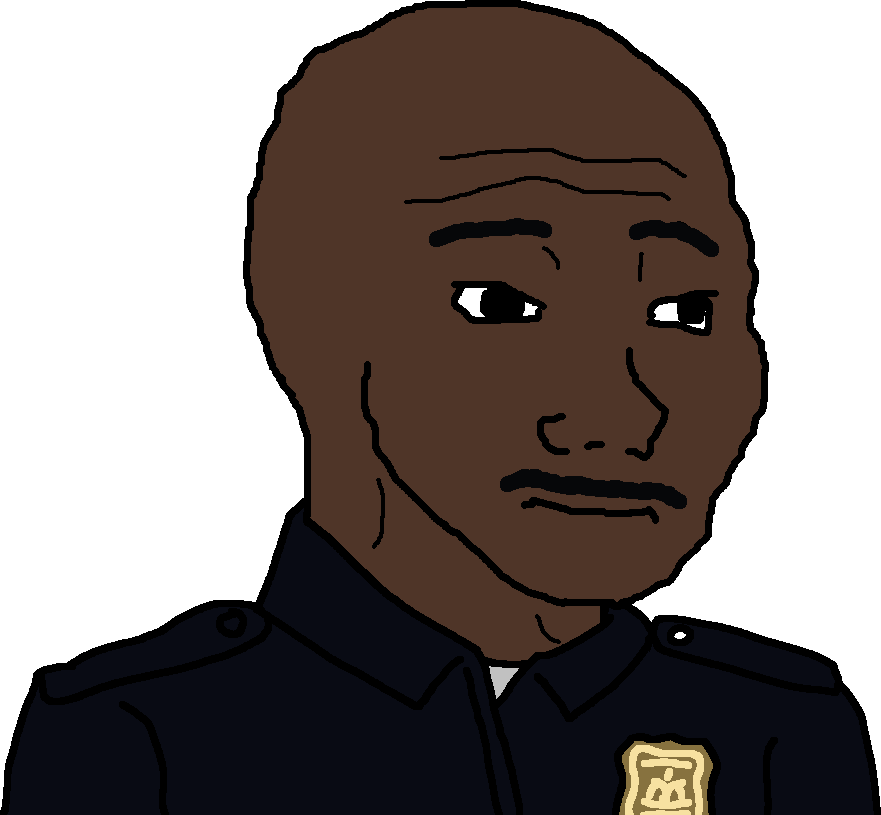
Label: 5_Blackjak